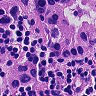
Metastatic tissue present: yes